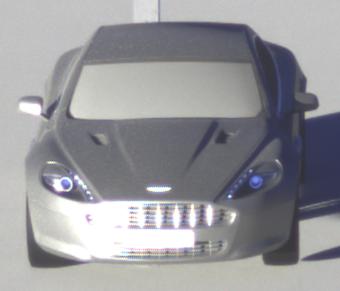
Make: Aston Martin
Model: Rapide
Detailed model: Rapide
Model produced from: 2010/03
Model produced until: 2013/07
Doors: 5
Color: gray
Road condition: dry road
Daytime: sunrise or sunset
Contrast: high contrast